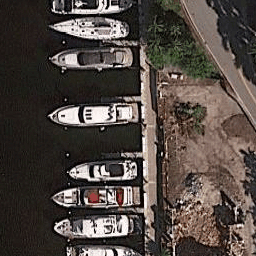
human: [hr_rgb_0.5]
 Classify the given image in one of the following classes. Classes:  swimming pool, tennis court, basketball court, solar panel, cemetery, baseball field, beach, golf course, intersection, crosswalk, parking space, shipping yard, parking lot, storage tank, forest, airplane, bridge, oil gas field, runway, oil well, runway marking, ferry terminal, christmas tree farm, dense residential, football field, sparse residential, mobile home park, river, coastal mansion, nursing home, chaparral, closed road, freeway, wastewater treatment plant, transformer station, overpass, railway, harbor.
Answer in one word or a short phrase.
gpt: harbor